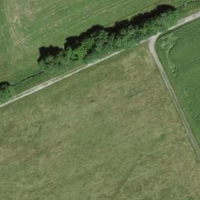
EUNIS habitat code: 52
Species observed at this site:
Cardamine pratensis